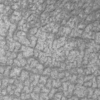
Label: not_dusty